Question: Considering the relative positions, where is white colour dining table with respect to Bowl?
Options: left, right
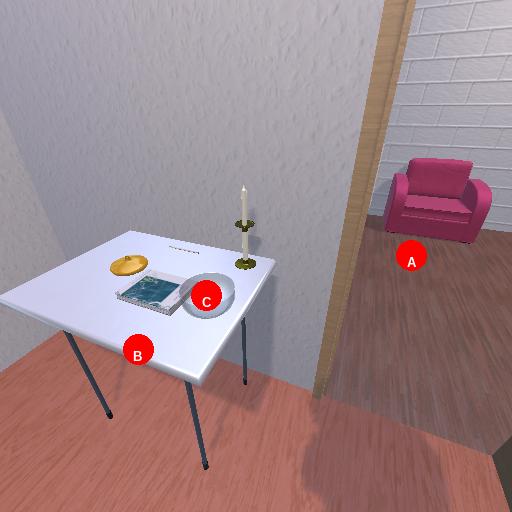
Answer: left